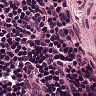
Metastatic tissue present: no